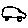
Label: car